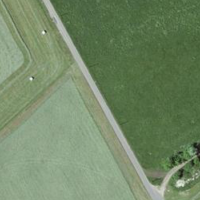
EUNIS habitat code: 52
Species observed at this site:
Lipandra polysperma